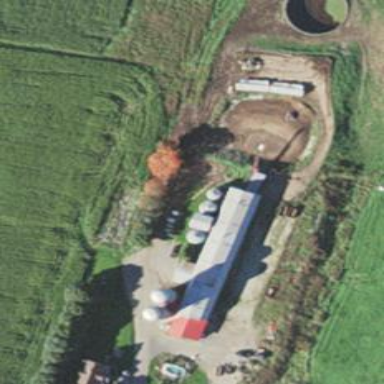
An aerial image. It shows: Storage tank with man-made structure.